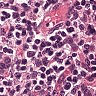
Metastatic tissue present: no